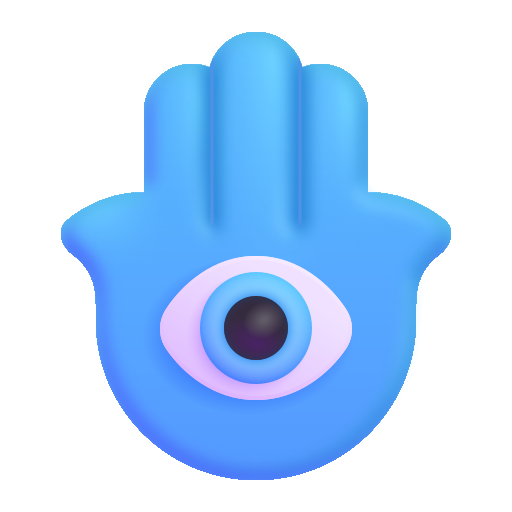
hamsa color